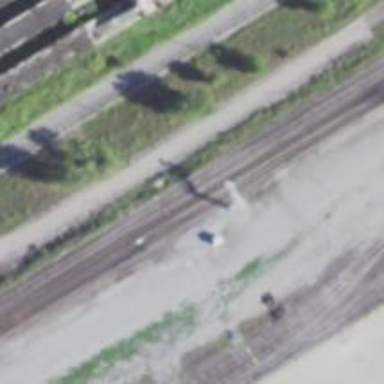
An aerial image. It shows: Railway signal.